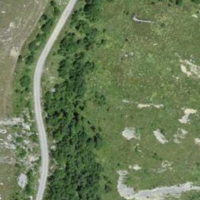
EUNIS habitat code: 26
Species observed at this site:
Plantago media
Mythimna conigera